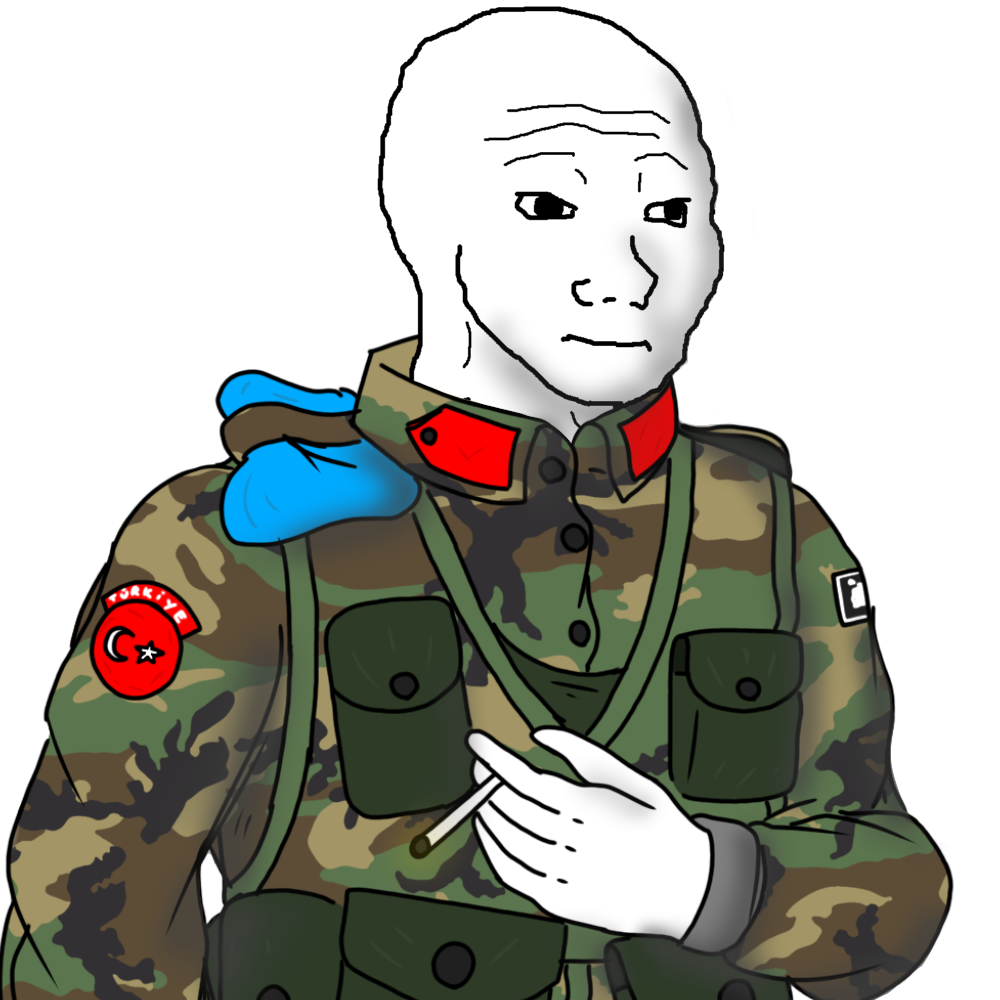
Label: 5_unsorted